Question: In Access I created a Function within a Module.
I need to execute this module when the Access application first opens.
In the AutoExec macro, I added the action '[RunCode]' and wrote the name of the function from this module in '[Function Name]' but when I run the application I am getting the following error:

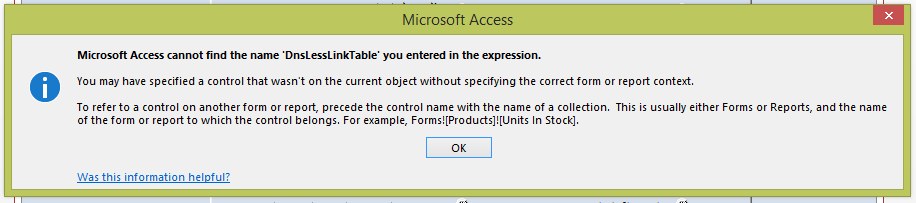
Answer: If you're using a function, you should always include a set of parenthesis at the end:
'''
DsnLessLinkTable()
'''
This is the proper way to reference a function, and becomes important if you are ever passing variables to a function, so it's good practice to always use that syntax.